Current action and preconditions to check: trajectory_clear

Your task: For each precondition in the list above, predict whether it will hold at this action.

Consider the current scene as observed from the mobile robot's camera, and analyze the predicted future states of all dynamic agents (e.g., people, animals, vehicles, or any moving entities) within the NEXT SECOND.

IMPORTANT: Only answer "very likely" if you are absolutely certain—based on strong, clear evidence—that a dynamic agent will violate the precondition in the predicted future state. Do NOT answer "very likely" for unlikely, ambiguous, or low-probability risks.

Ask yourself for each precondition: Is there a high probability, with clear and convincing evidence, that the predicted future states of any dynamic agent will interfere with the predicted future state of the currently executing action within the NEXT SECOND, causing that precondition to fail?

Assess the risk level based on these predictions. Use "likely" or "very likely" if motions create a clear risk of interference.

Use "neutral" or "improbable" if agents are nearby but their predicted paths are clearly diverging or non-conflicting.

Failure Risk Categories: "very improbable", "improbable", "neutral", "likely", "very likely"

Answer Format: Output ONLY the probability_of_failure value from these categories: "very improbable", "improbable", "neutral", "likely", "very likely"

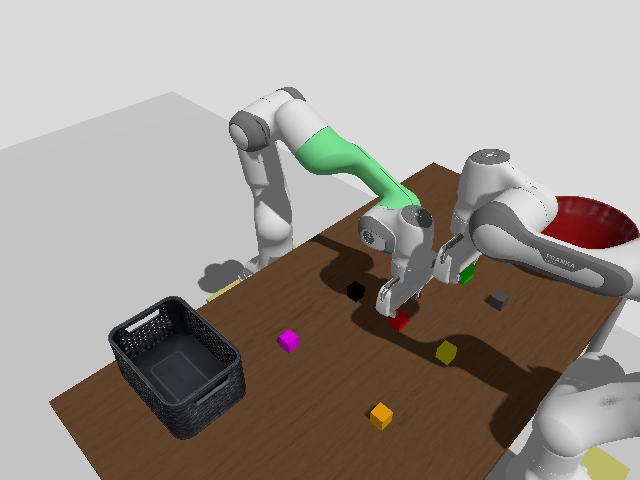

Answer: improbable